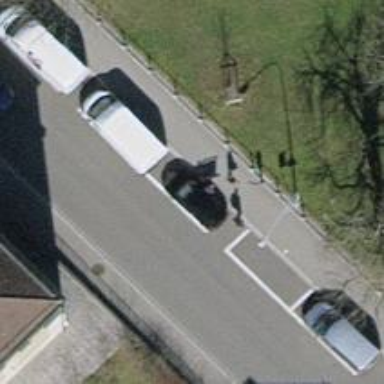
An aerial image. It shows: Asphalt parking lane.